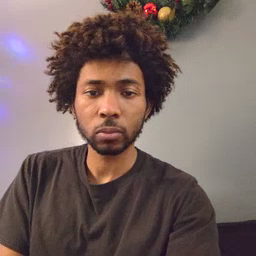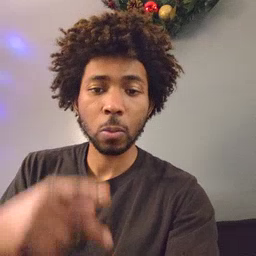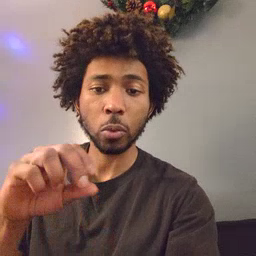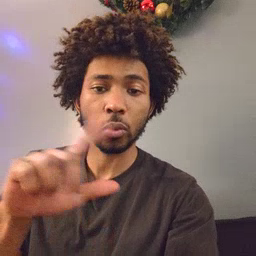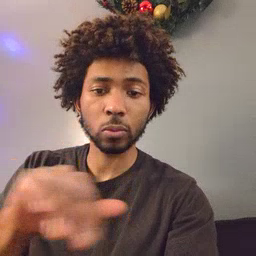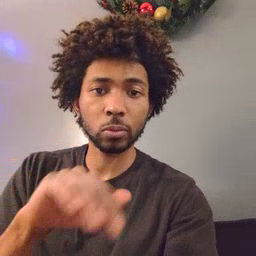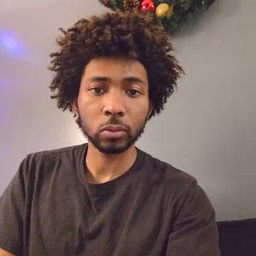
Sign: pool